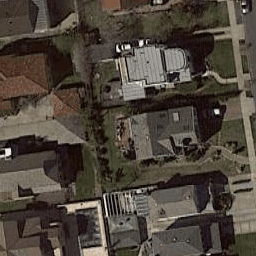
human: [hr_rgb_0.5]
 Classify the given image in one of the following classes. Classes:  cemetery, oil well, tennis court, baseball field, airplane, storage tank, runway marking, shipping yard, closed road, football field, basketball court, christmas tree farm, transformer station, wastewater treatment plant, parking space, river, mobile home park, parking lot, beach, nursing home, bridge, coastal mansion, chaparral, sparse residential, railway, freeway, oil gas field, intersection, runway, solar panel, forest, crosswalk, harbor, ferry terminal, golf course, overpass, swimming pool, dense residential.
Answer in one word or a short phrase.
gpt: dense residential